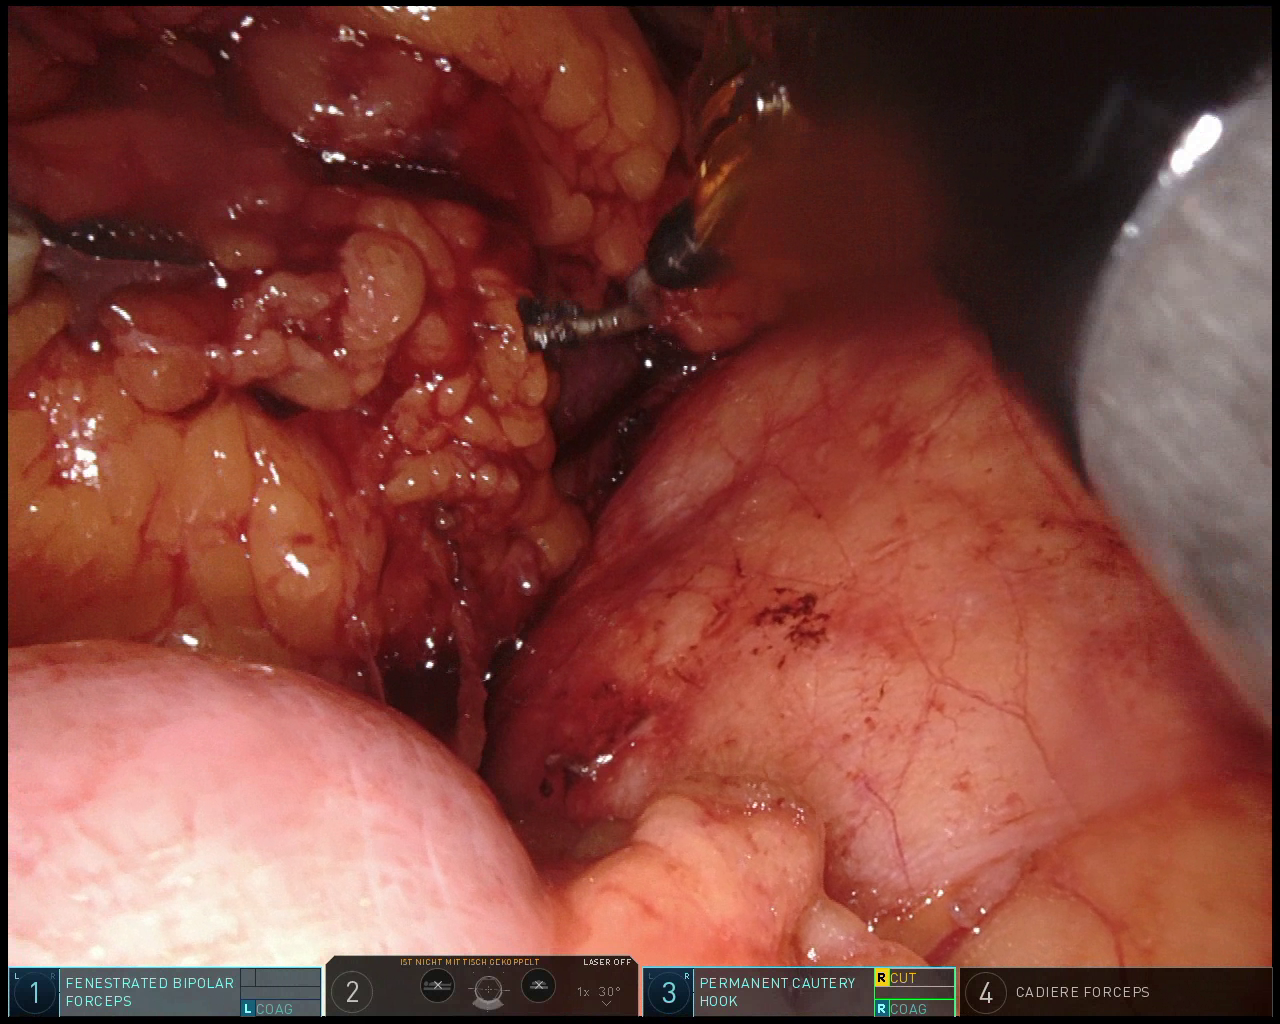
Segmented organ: spleen
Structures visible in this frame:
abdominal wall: no
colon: yes
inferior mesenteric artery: no
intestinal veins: no
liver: no
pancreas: no
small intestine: no
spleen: yes
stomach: no
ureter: no
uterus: no
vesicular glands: no